Question:
Hi, I wish to achieve this look for my alert dialog but is unsure of how should i do it. I do know how to get the transparent alert dialog look in android but I can't find any clue for it to be translucent. Please leave some opinion or guide on how should I start doing it. Thanks so much!
Update:
Sorry I have forgotten to include that actually I am using xml with the alert dialog theme instead of the normal alert dialog.
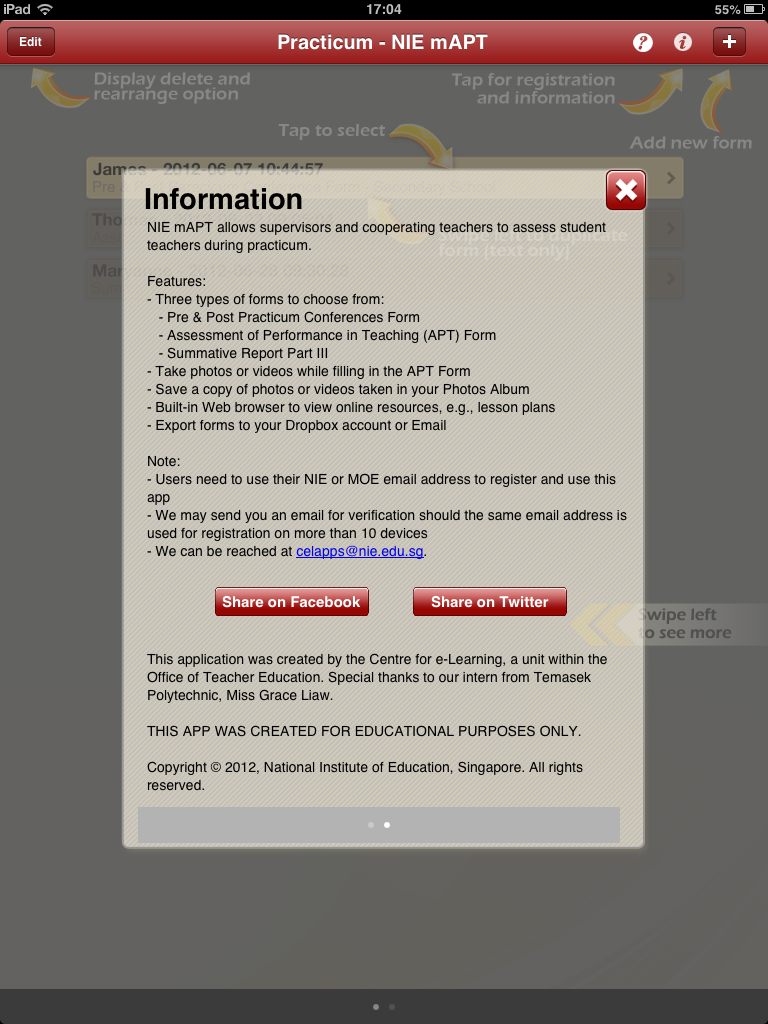
Answer: To see the underlying activity un-dimmed:
'''
dialog.getWindow().clearFlags(WindowManager.LayoutParams.FLAG_DIM_BEHIND);
'''
To have the Dialog's background translucent, you have to set a background color with alpha < 255 (see the 'Color' API).